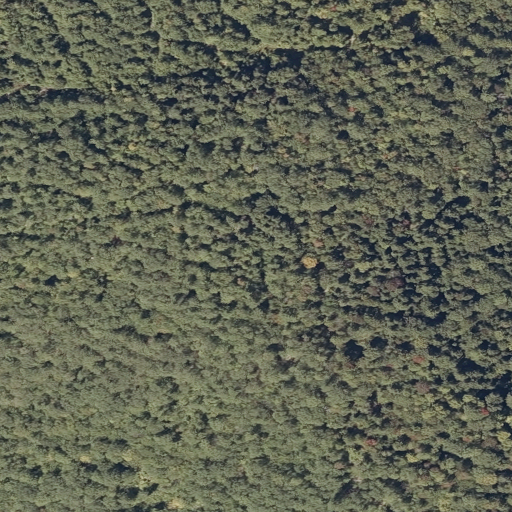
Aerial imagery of mountain in Maine named McCollister Hill containing mixed forest, deciduous forest, and evergreen forest